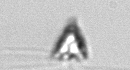
Label: Pyramimonas_longicauda